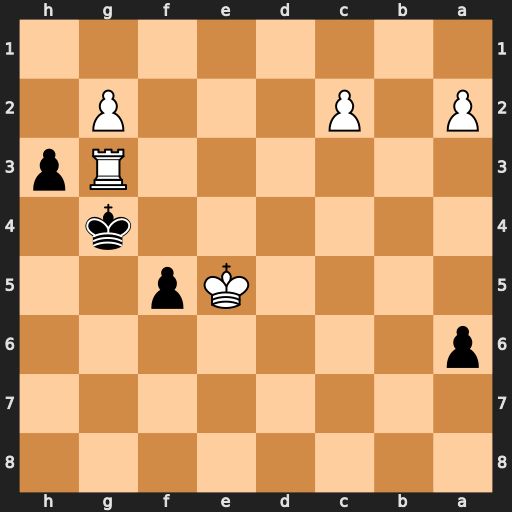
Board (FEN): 8/8/p7/4Kp2/6k1/6Rp/P1P3P1/8
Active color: b
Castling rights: -
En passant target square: -
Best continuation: Kxg3 gxh3 f4 c4 f3 c5 f2